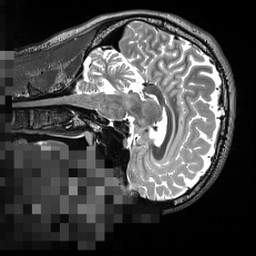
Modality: T2w
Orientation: sagittal
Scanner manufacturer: siemens
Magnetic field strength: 3 T
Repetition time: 3.2 s
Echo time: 0.564 s